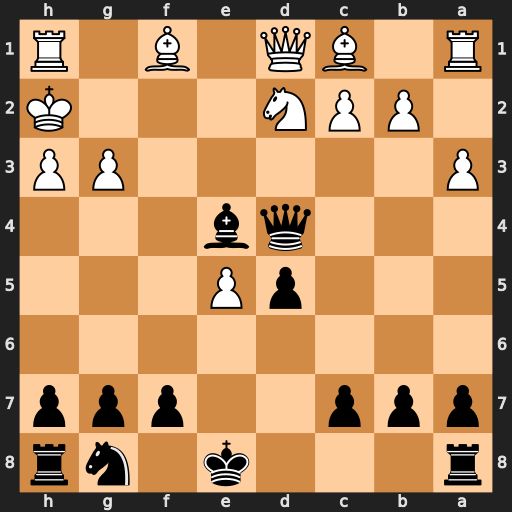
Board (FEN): r3k1nr/ppp2ppp/8/3pP3/3qb3/P5PP/1PPN3K/R1BQ1B1R
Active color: b
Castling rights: kq
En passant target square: -
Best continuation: Qf2+ Bg2 Qxg2#